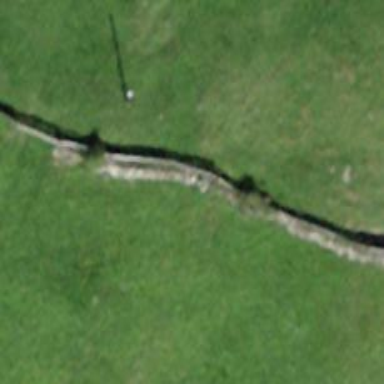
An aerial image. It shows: Wall is shown in the image.